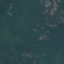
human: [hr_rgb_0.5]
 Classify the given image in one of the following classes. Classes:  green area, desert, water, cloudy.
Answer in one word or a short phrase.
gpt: green area